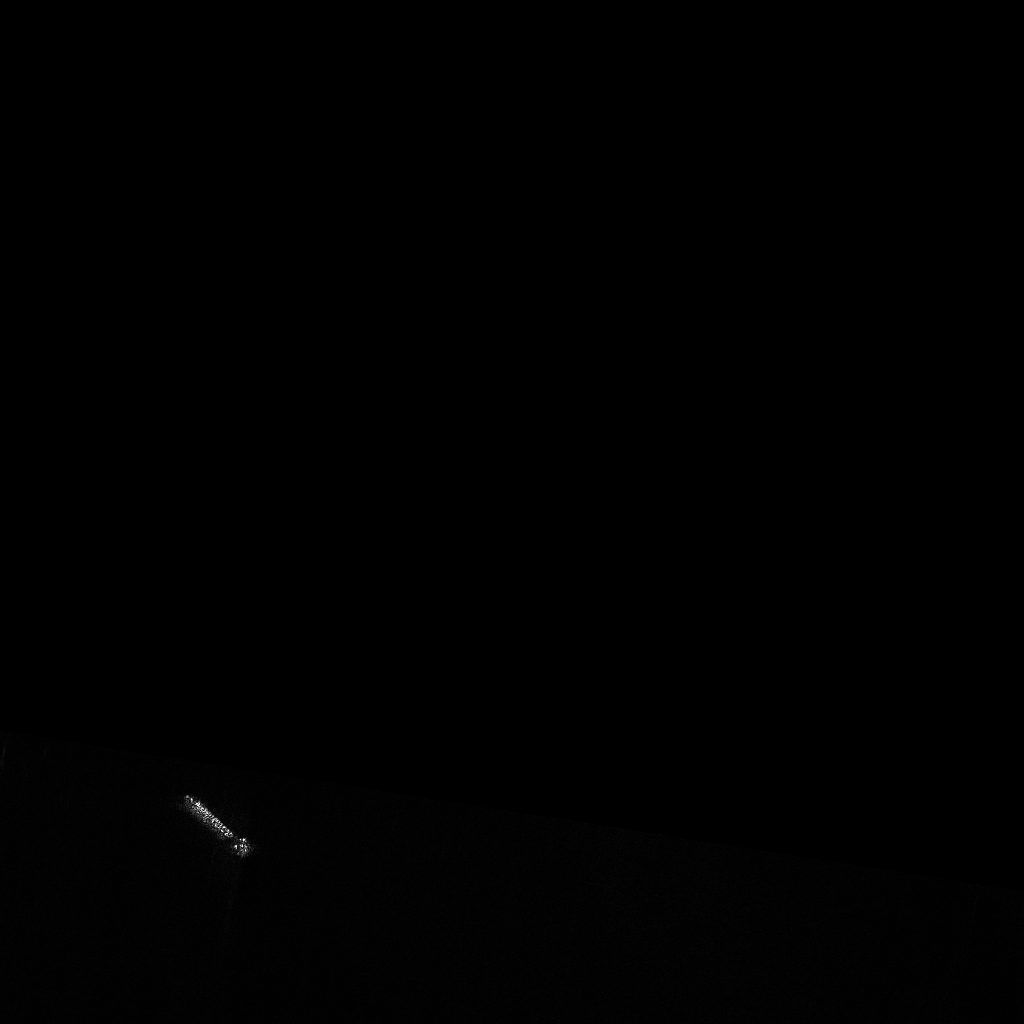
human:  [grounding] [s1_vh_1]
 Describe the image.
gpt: In the satellite image, there is  <ref>1 medium cell-container </ref> <box>[[16, 78, 25, 82, 43]]</box> located at bottom left.